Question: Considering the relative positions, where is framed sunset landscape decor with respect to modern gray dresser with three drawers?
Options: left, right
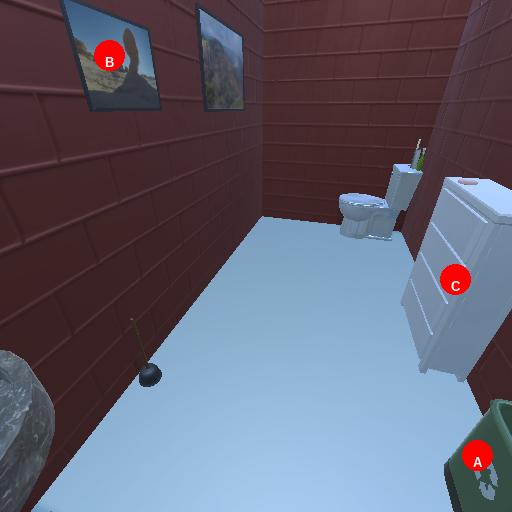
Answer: left